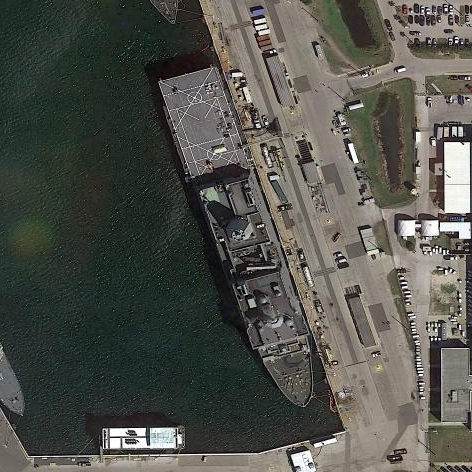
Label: combat